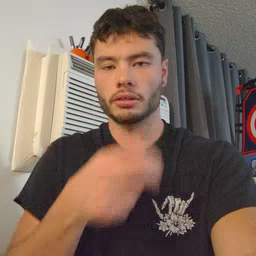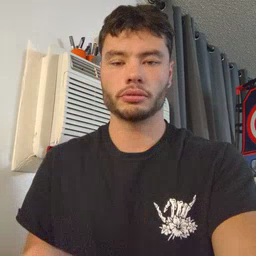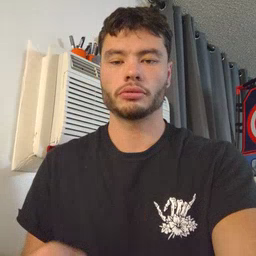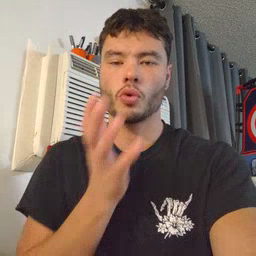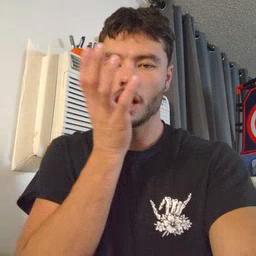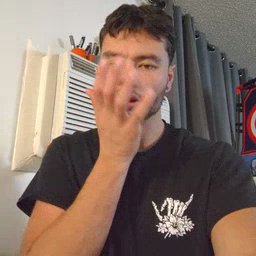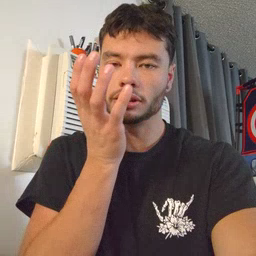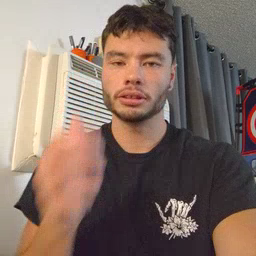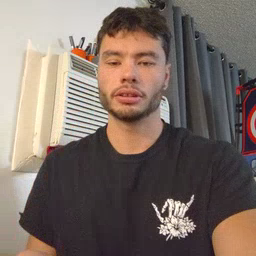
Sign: grass